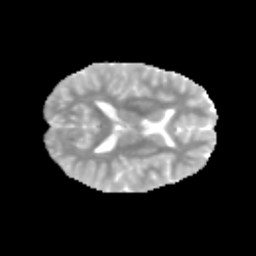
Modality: MD
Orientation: axial
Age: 11
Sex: male
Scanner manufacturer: siemens
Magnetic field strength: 3 T
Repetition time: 3.8 s
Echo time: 0.07 s